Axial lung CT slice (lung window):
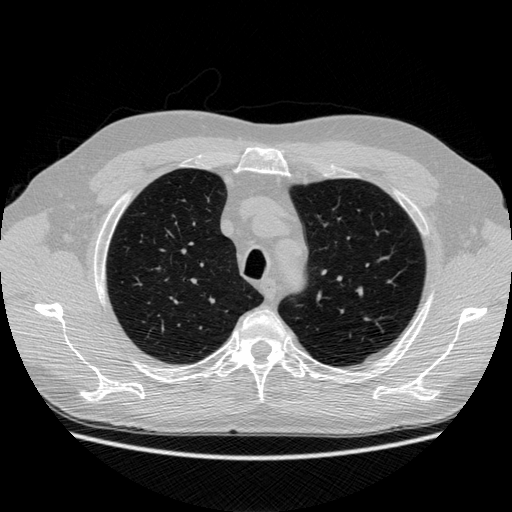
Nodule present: no